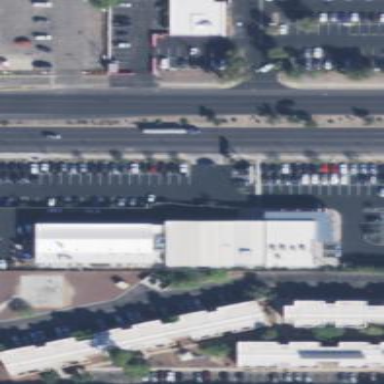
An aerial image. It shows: Car shop.